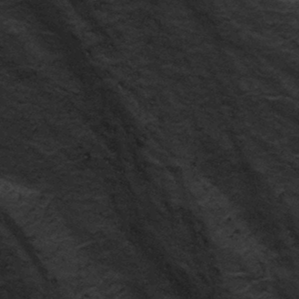
Label: frost